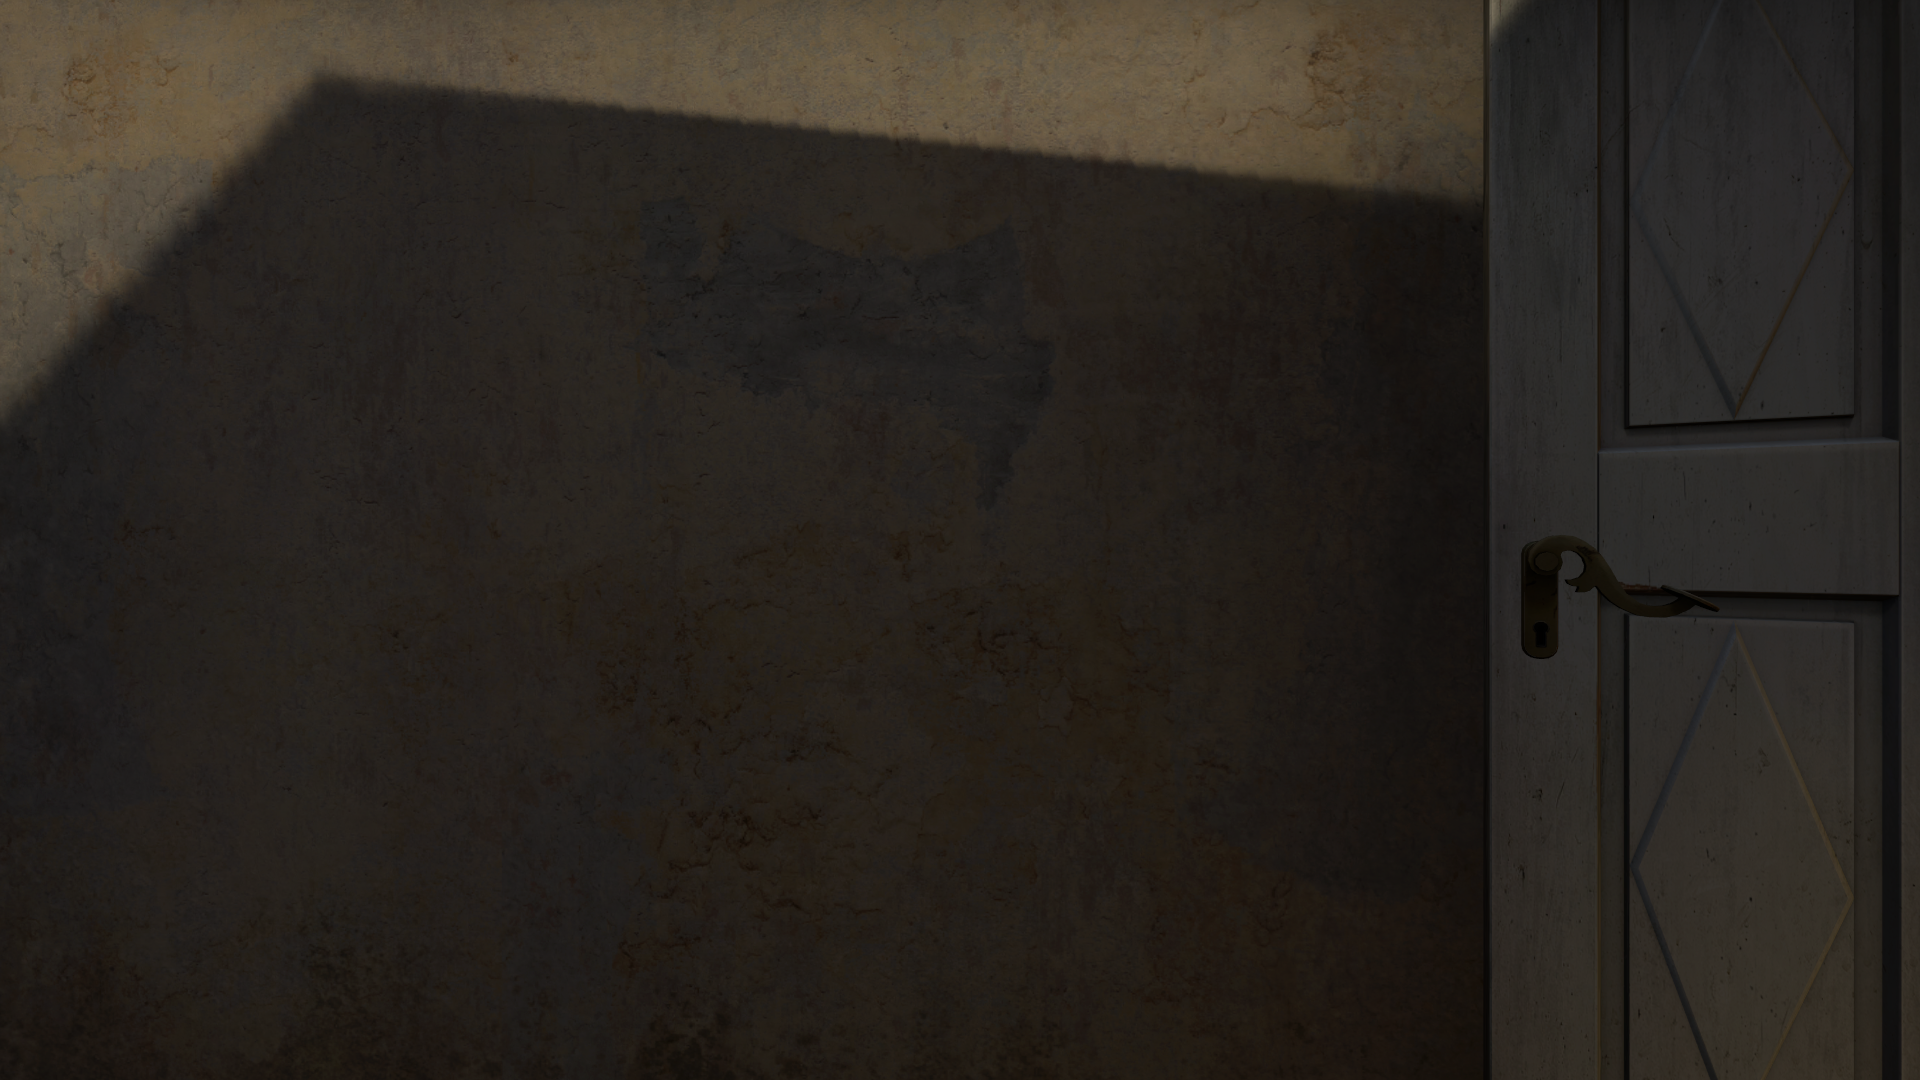
Map: de_inferno